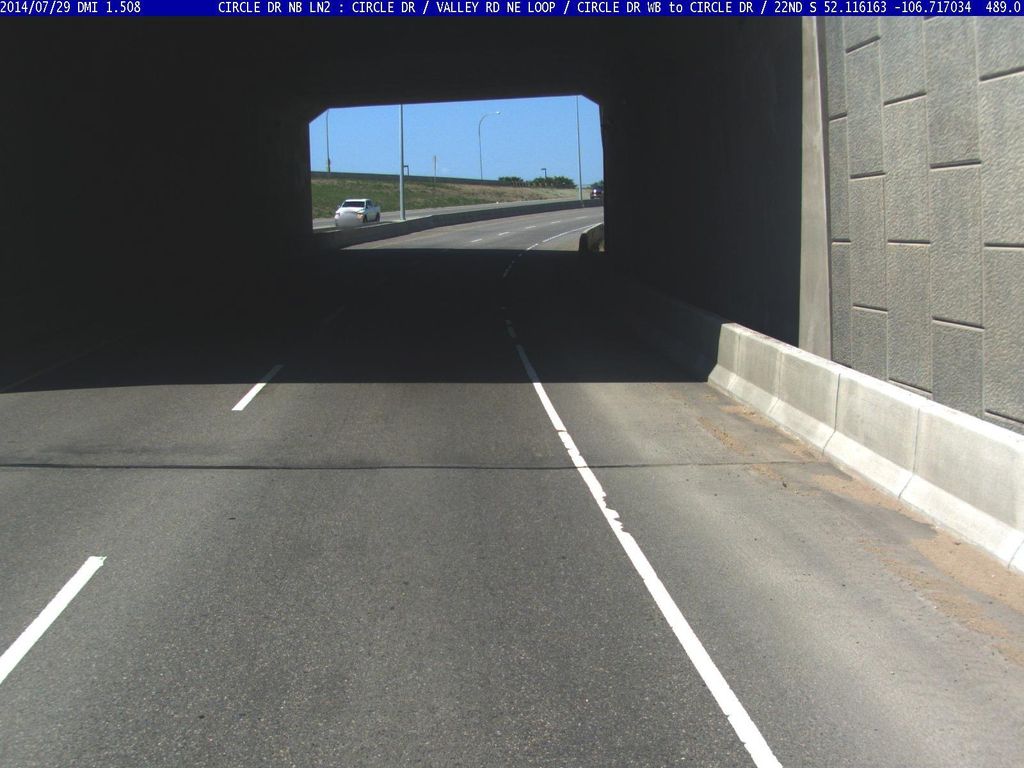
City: saskatoon